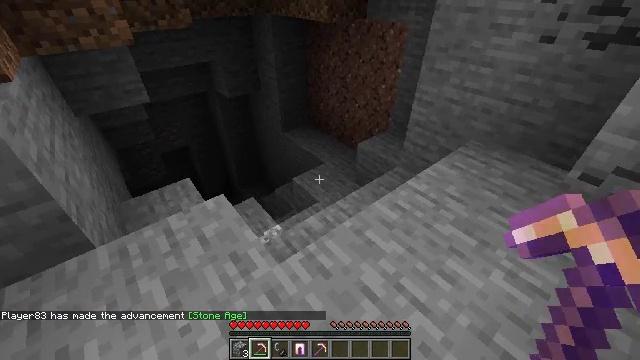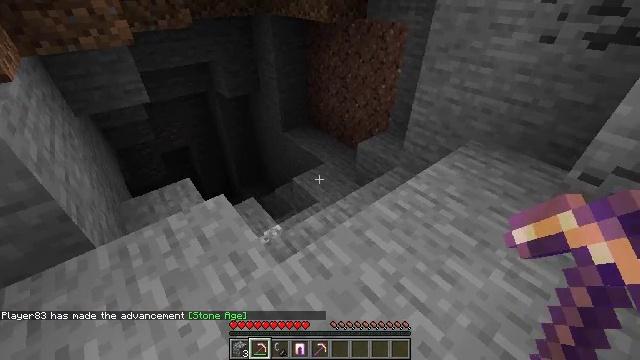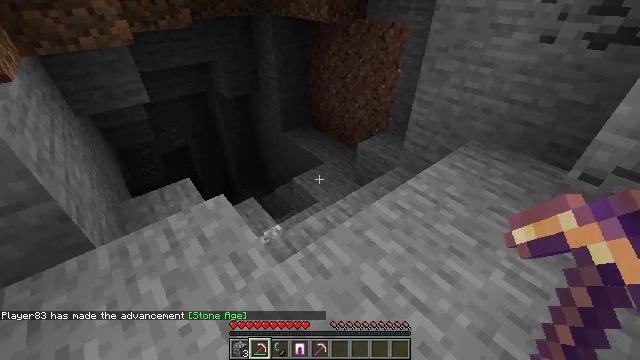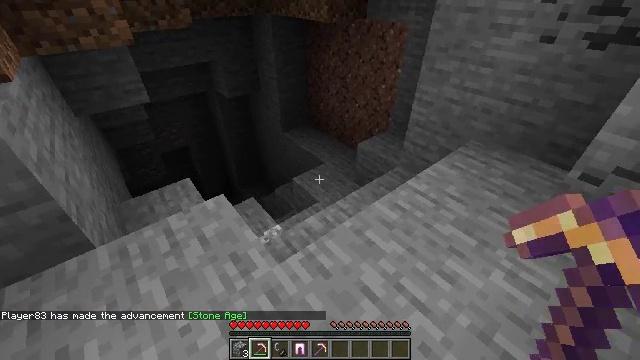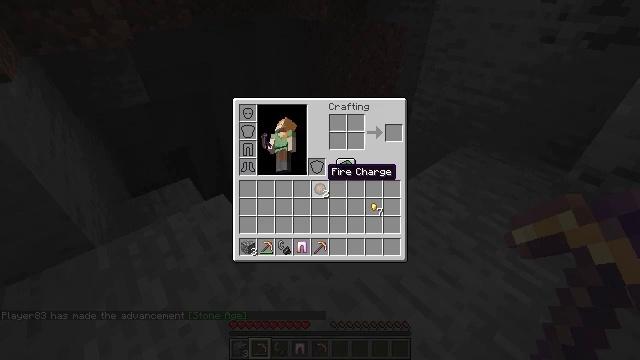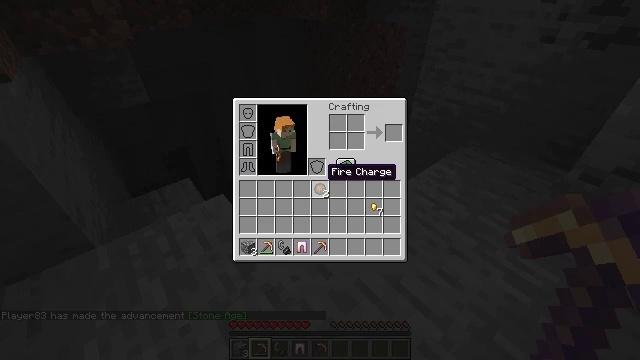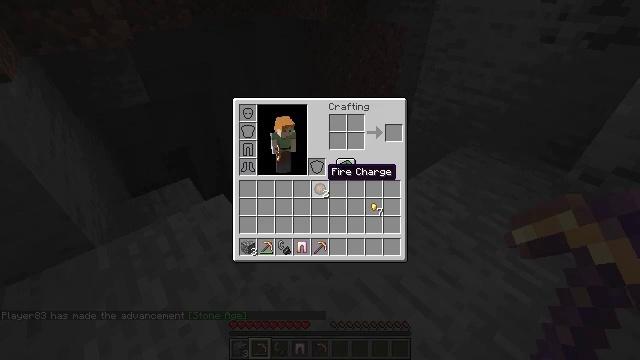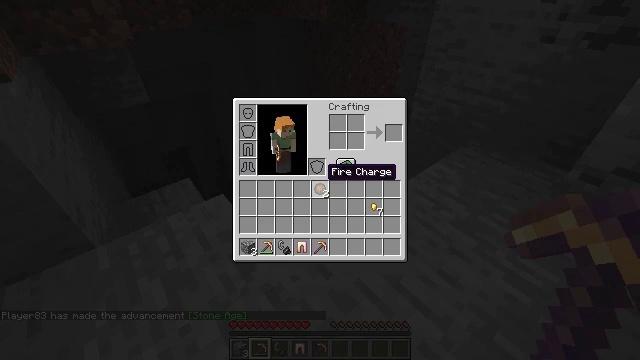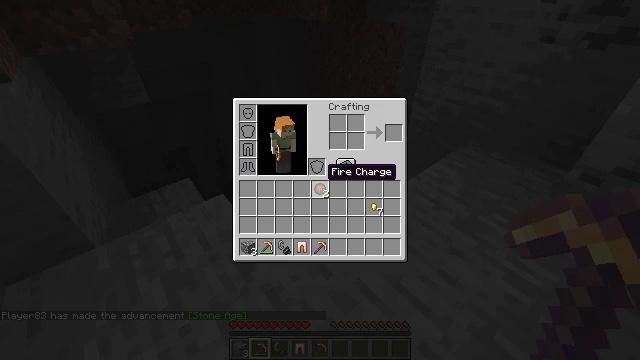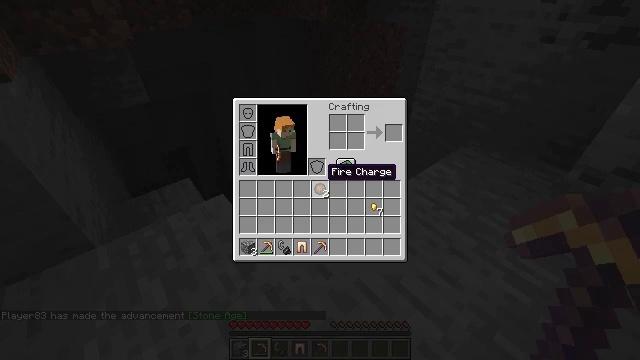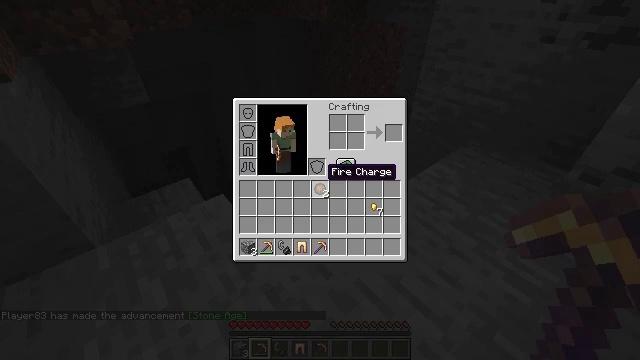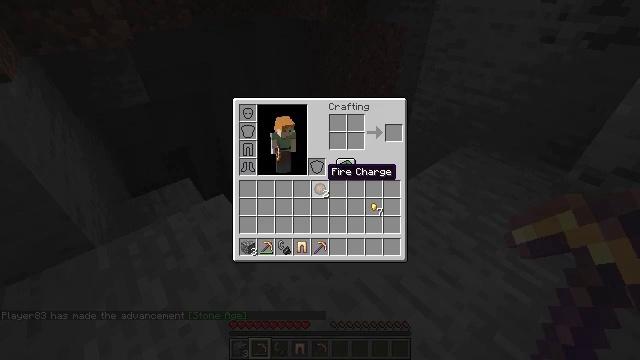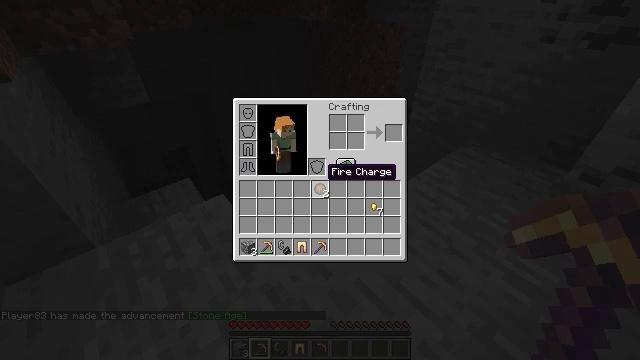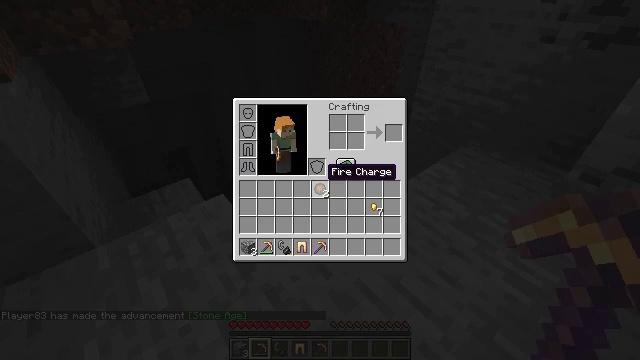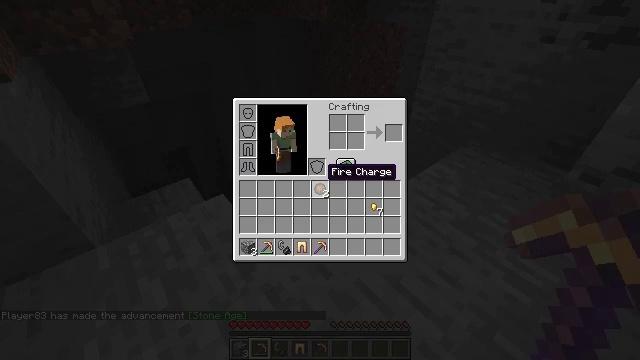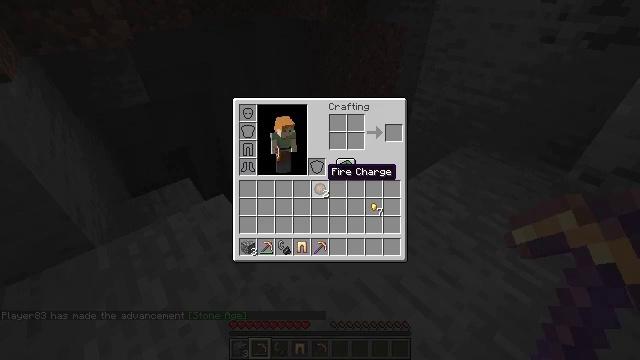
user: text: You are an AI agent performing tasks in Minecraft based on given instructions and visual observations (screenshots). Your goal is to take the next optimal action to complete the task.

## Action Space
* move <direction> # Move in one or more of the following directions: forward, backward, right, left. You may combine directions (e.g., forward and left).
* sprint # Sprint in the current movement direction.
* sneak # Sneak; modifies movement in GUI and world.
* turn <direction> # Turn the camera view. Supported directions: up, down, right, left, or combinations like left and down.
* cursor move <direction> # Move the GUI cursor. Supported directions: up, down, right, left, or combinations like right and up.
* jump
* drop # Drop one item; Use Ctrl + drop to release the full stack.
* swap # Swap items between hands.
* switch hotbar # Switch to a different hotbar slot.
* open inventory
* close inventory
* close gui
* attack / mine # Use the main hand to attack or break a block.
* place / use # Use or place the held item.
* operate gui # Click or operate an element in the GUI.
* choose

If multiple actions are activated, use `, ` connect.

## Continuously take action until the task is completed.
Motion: motion action
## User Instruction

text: Break oak leaves from the trees.
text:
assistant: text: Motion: no_op
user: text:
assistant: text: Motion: no_op
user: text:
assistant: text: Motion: no_op
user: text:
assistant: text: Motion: open inventory
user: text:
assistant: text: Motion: open inventory
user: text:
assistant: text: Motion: open inventory
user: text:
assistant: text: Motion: open inventory
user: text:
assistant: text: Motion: open inventory
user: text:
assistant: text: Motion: no_op
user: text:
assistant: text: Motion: no_op
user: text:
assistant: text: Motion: no_op
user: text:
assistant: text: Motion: no_op
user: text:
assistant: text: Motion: no_op
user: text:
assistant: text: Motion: no_op
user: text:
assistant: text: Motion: no_op
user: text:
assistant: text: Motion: no_op
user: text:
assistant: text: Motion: close inventory
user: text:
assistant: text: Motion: close inventory
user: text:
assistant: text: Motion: close inventory
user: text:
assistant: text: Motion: close inventory
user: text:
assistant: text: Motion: turn right and up
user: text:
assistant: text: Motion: turn right and up
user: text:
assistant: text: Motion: turn right and up
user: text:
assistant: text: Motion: turn right and up
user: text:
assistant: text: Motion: turn right
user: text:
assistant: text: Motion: move forward
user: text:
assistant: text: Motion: move forward
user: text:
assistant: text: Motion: move forward
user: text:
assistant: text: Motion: move forward
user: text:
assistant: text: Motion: move forward, turn right and up